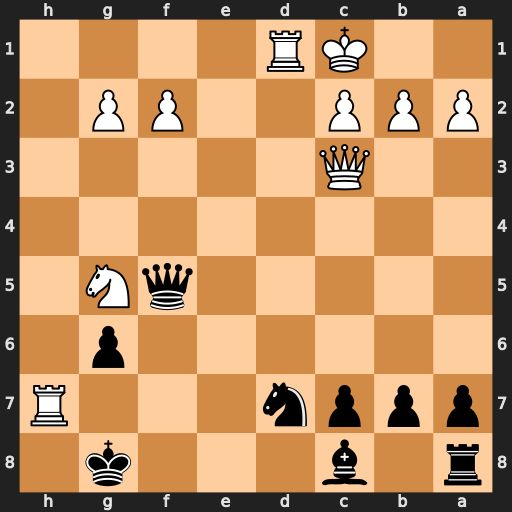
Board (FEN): r1b3k1/pppn3R/6p1/5qN1/8/2Q5/PPP2PP1/2KR4
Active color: b
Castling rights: -
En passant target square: -
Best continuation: Qxg5+ Kb1 Kxh7 Rh1+ Kg8